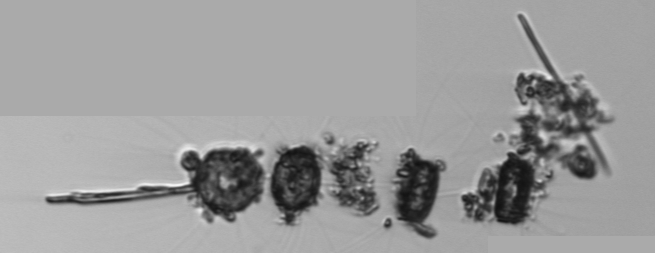
Label: Thalassiosira_TAG_external_detritus